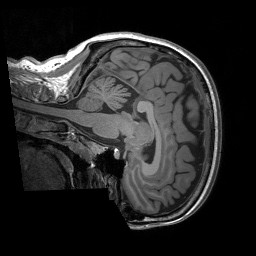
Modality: T1w
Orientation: sagittal
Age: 27
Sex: female
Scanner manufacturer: siemens
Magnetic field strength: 3 T
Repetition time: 1.9 s
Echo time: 0.00227 s